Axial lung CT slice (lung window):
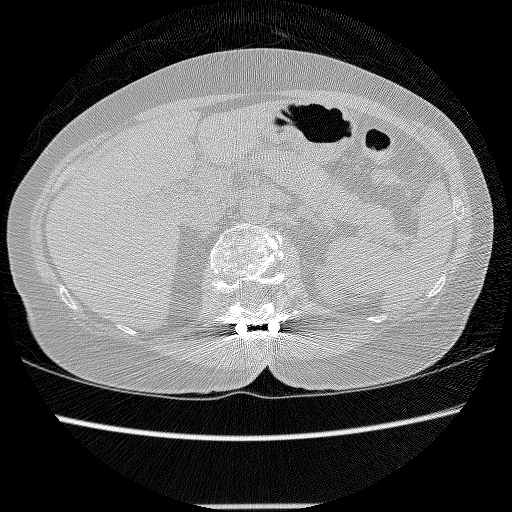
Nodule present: no